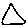
Label: triangle